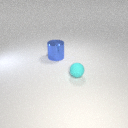
large blue metal cylinder behind small cyan rubber sphere